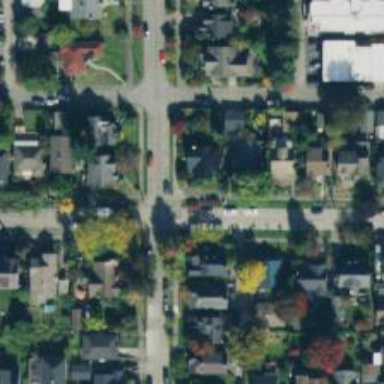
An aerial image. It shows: Residential road with separate sidewalk.